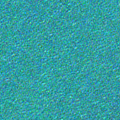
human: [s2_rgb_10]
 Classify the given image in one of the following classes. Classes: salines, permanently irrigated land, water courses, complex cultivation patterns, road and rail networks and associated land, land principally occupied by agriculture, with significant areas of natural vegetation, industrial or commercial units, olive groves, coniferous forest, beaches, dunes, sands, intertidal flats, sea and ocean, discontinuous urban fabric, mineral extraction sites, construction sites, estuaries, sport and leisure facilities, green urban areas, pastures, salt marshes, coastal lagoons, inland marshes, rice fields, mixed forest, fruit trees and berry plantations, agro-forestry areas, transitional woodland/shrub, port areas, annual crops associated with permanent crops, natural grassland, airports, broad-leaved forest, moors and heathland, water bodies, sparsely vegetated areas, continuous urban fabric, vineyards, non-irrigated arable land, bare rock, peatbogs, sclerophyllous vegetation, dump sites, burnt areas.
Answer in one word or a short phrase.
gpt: sea and ocean